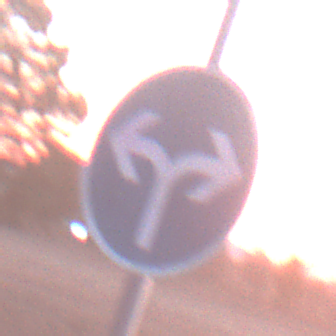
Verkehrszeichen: VorgeschriebeneFahrtrichtungRechtsOderLinks
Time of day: SunriseSunset
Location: Outdoor (Nature)
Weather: Clear
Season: NotSpecified
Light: Natural